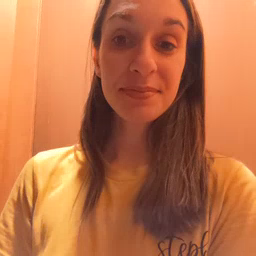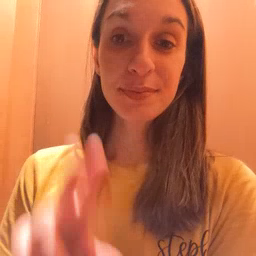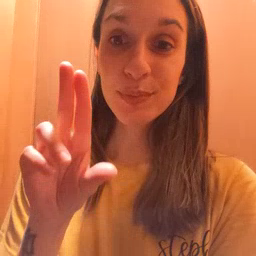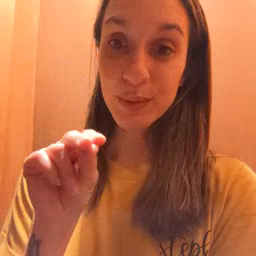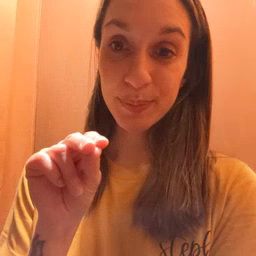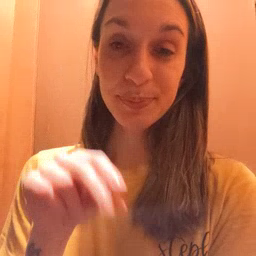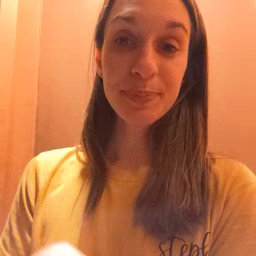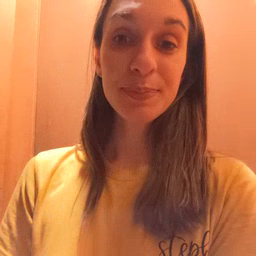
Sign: no